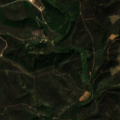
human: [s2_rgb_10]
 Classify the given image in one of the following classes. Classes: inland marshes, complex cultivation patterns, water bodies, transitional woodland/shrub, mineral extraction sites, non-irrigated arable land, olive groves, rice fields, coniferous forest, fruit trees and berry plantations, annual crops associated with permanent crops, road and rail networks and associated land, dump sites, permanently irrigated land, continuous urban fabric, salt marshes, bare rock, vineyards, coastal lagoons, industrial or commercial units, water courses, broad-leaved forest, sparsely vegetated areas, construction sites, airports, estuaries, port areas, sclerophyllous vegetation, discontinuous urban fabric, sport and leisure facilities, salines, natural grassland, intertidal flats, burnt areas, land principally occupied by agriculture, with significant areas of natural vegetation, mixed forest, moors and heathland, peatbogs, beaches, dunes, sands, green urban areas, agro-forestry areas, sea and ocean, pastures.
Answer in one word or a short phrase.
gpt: complex cultivation patterns, sclerophyllous vegetation, transitional woodland/shrub